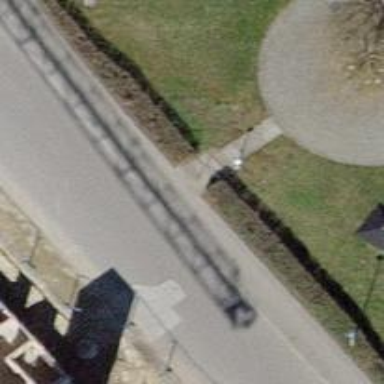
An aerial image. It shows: Entrance with barrier.